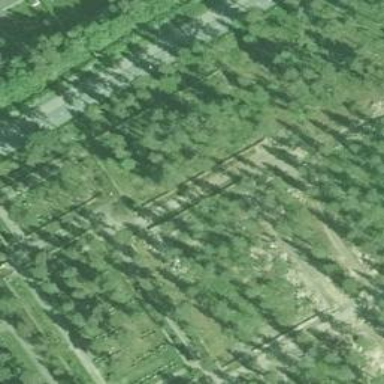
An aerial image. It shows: Sector in the cemetery.